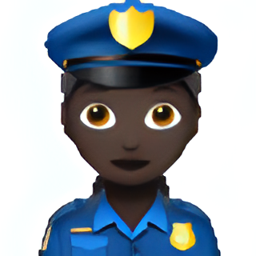
Name: female police officer type 6
Emoji: 👮🏿‍♀️
Group: People & Body
Sub-group: person-role